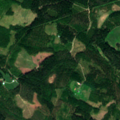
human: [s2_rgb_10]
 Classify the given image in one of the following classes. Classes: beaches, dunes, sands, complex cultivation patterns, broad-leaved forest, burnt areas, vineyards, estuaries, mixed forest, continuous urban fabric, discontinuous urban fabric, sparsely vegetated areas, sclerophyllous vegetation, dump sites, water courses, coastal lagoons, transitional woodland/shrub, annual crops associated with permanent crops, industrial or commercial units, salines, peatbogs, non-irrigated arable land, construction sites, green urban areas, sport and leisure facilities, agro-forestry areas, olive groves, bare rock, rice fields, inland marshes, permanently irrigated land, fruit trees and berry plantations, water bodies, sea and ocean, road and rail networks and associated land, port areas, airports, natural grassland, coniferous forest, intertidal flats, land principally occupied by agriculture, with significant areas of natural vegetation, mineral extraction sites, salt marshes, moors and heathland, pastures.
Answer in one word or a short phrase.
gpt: coniferous forest, mixed forest